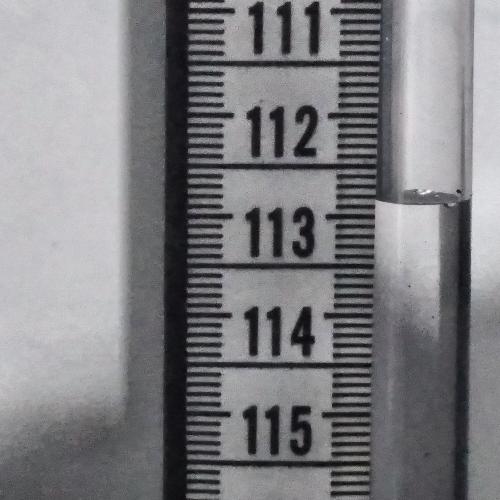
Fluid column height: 112.8 cm